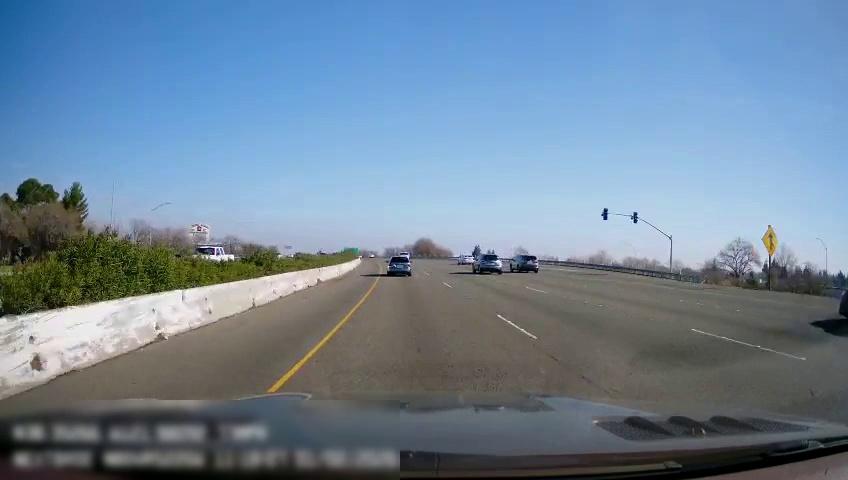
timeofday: Day
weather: Sunny
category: Drivable Space
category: Vehicles | Car
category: Vehicles | Truck
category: Vehicles | SUV
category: Vehicles | Car
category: Vehicles | SUV
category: Vehicles | Car
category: Vehicles | SUV
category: Lanes | Current Lane
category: Lanes | Current Lane
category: Lanes | Alternate Lane
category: Traffic | Signs
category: Traffic | Lights
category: Traffic | Lights